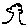
Label: tree